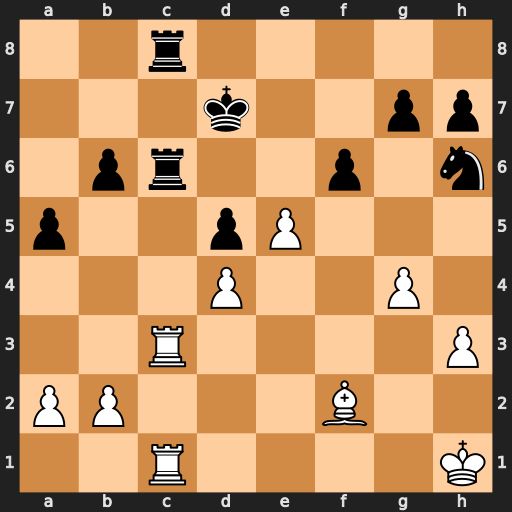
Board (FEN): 2r5/3k2pp/1pr2p1n/p2pP3/3P2P1/2R4P/PP3B2/2R4K
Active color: w
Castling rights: -
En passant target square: -
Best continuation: e6+ Kxe6 Rxc6+ Rxc6 Rxc6+